Field crop: maize
Growth stage: 2
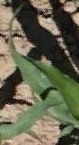
Species: maize